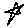
Label: star